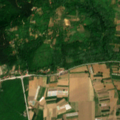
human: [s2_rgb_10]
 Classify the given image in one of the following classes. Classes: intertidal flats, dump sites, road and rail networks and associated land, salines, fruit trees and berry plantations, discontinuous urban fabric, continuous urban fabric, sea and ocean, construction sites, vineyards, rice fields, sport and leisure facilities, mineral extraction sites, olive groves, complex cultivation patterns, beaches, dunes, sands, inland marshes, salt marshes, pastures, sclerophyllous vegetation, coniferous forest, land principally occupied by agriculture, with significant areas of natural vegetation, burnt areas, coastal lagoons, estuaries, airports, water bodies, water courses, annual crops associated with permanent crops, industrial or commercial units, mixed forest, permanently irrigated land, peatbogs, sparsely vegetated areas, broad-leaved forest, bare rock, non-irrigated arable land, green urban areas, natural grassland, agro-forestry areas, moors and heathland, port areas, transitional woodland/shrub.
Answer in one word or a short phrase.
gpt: discontinuous urban fabric, non-irrigated arable land, land principally occupied by agriculture, with significant areas of natural vegetation, broad-leaved forest, transitional woodland/shrub